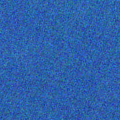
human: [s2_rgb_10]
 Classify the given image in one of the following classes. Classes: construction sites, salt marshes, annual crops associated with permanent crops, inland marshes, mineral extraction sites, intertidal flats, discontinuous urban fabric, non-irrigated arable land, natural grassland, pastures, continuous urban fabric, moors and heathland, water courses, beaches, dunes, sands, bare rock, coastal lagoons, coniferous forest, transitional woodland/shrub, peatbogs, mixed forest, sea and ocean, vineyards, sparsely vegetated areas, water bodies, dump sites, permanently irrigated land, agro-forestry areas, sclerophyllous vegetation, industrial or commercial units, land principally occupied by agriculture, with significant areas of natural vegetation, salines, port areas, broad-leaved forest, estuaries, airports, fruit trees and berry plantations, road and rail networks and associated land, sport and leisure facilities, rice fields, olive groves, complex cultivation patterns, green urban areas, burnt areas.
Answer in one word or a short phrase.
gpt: sea and ocean